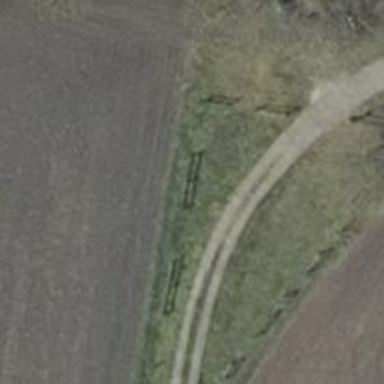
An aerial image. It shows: Track with grade3 tracktype.